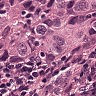
Metastatic tissue present: yes